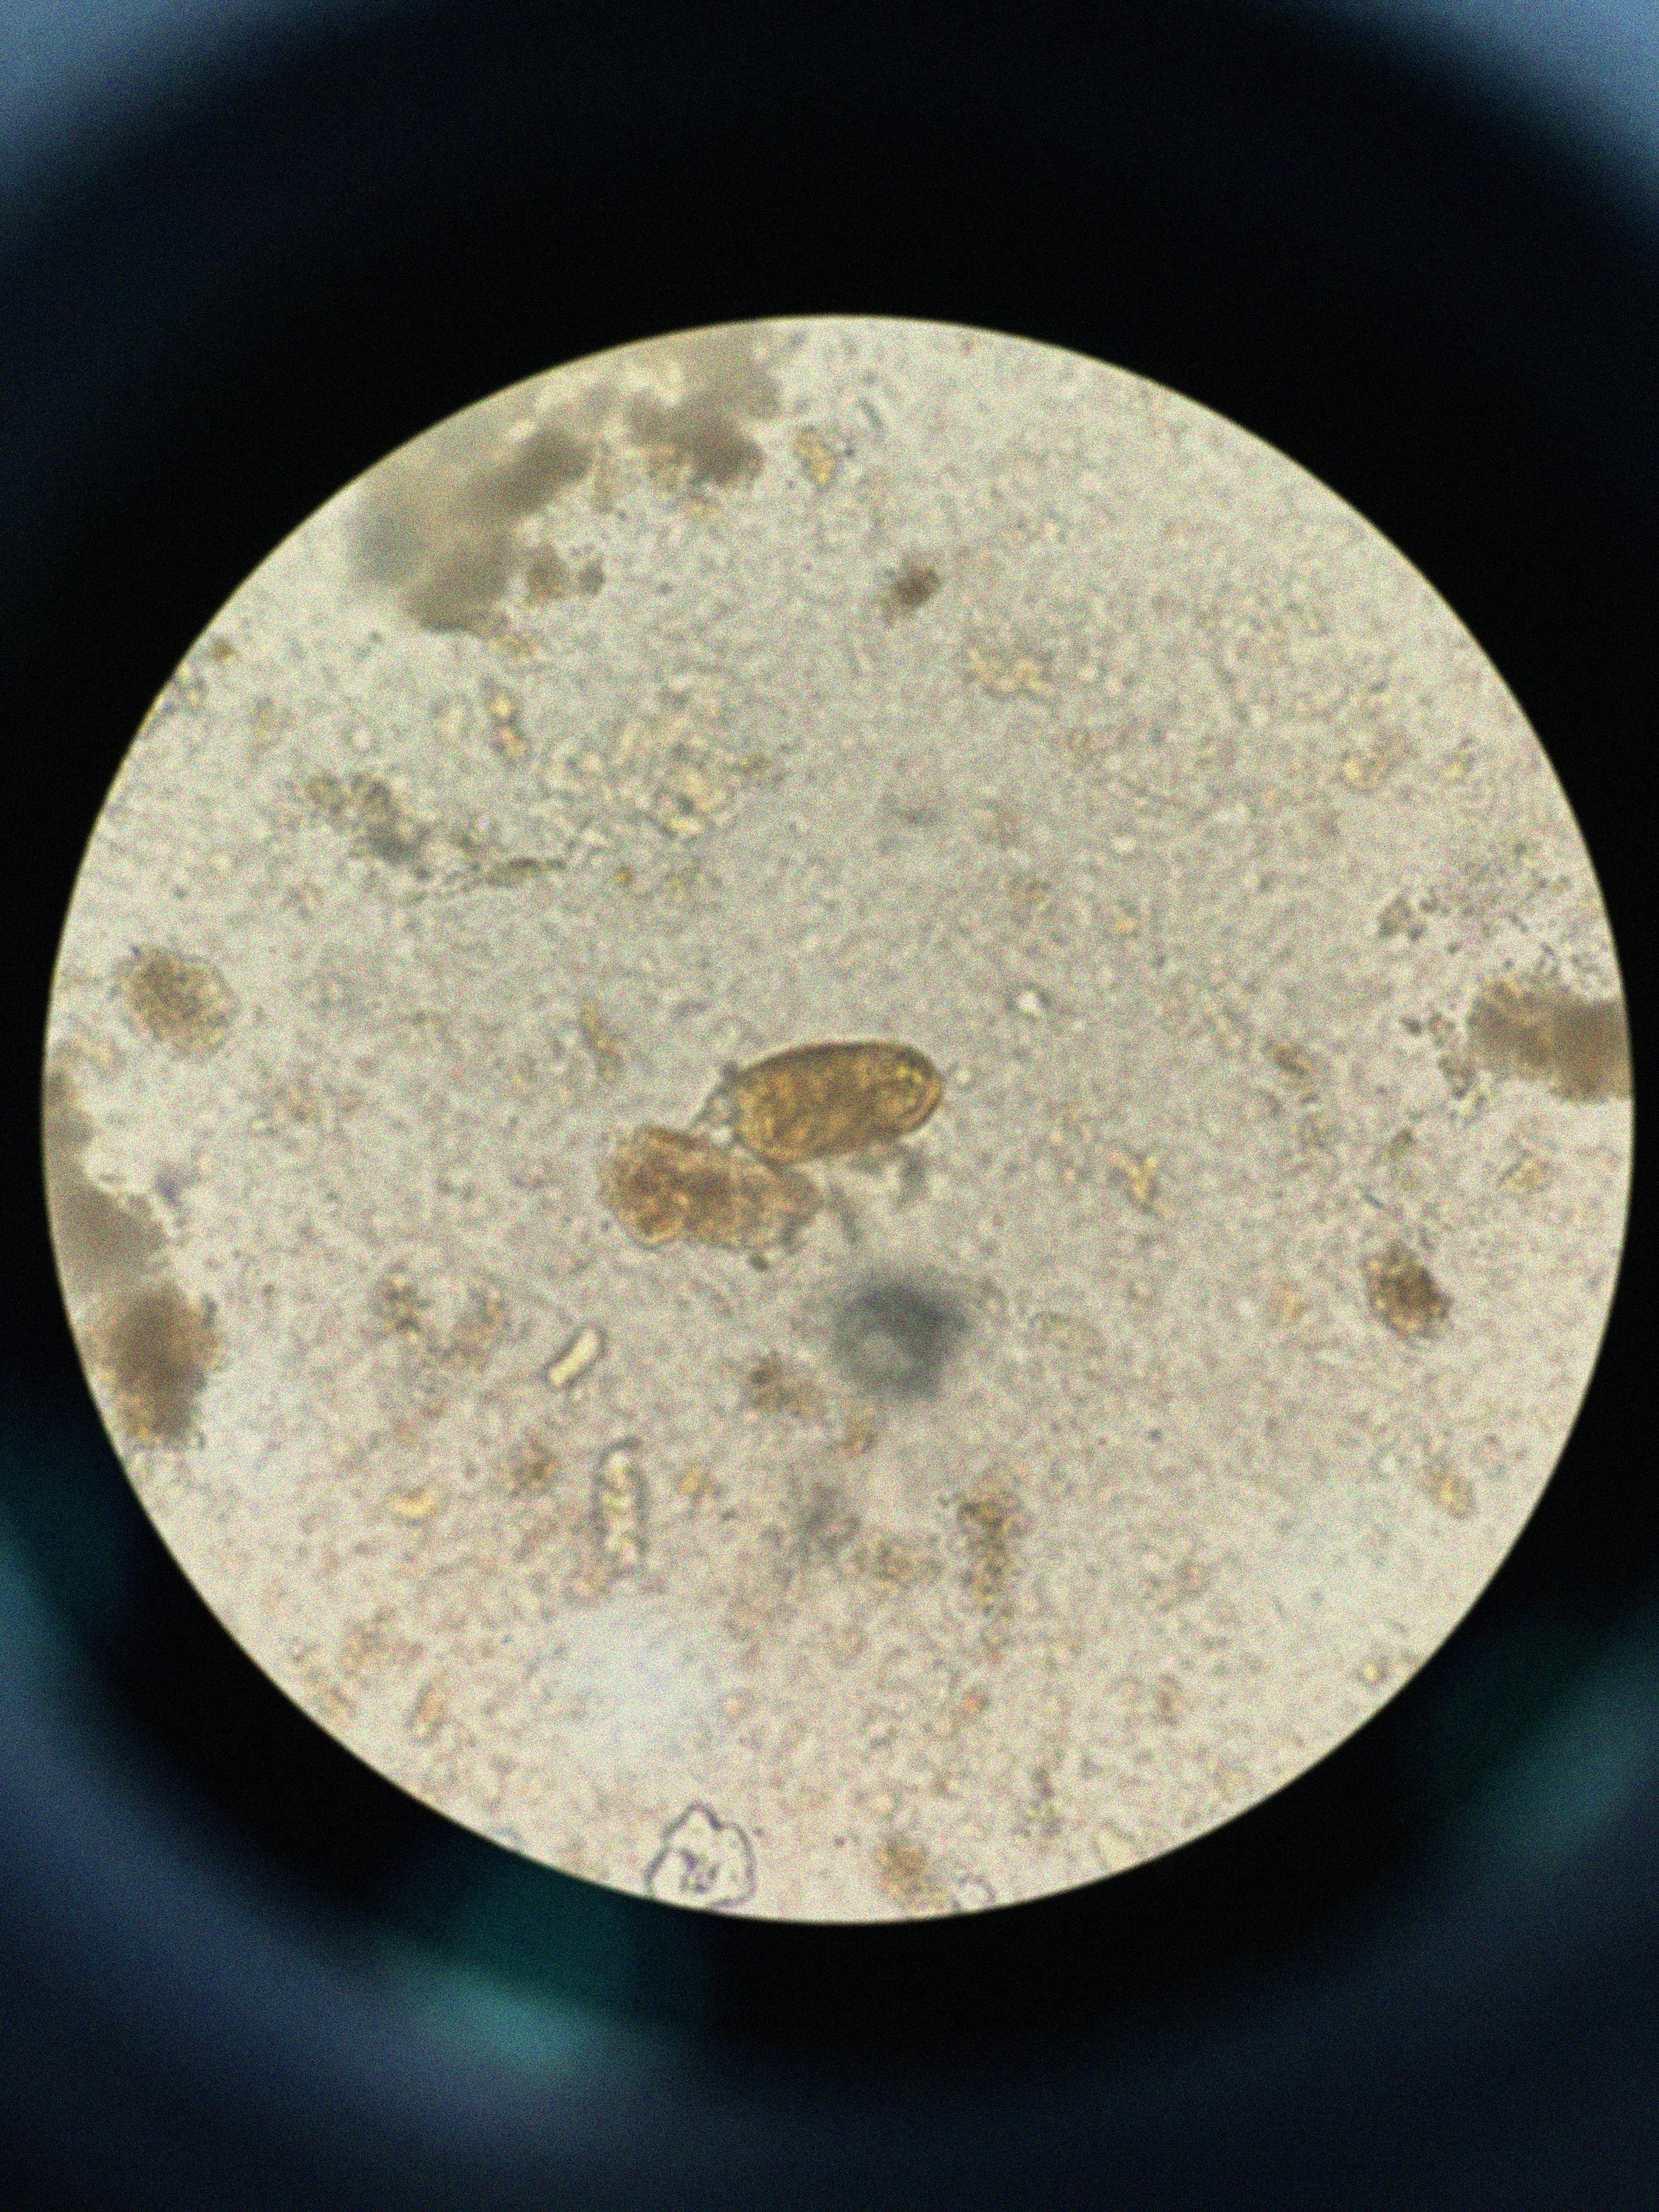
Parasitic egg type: Paragonimus spp